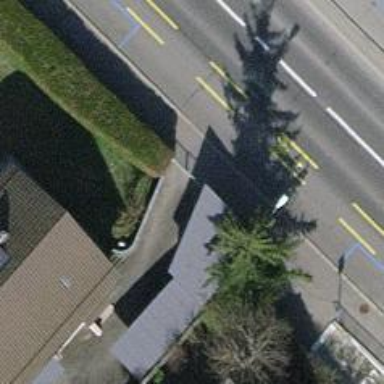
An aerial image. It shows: Unmarked crossing on asphalt footway.